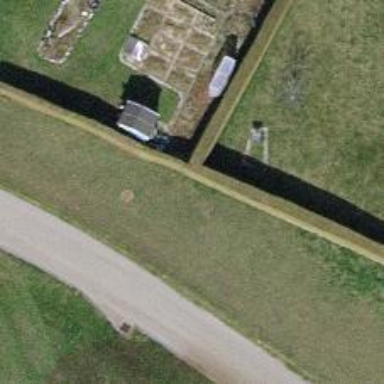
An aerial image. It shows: Hedge acting as barrier.